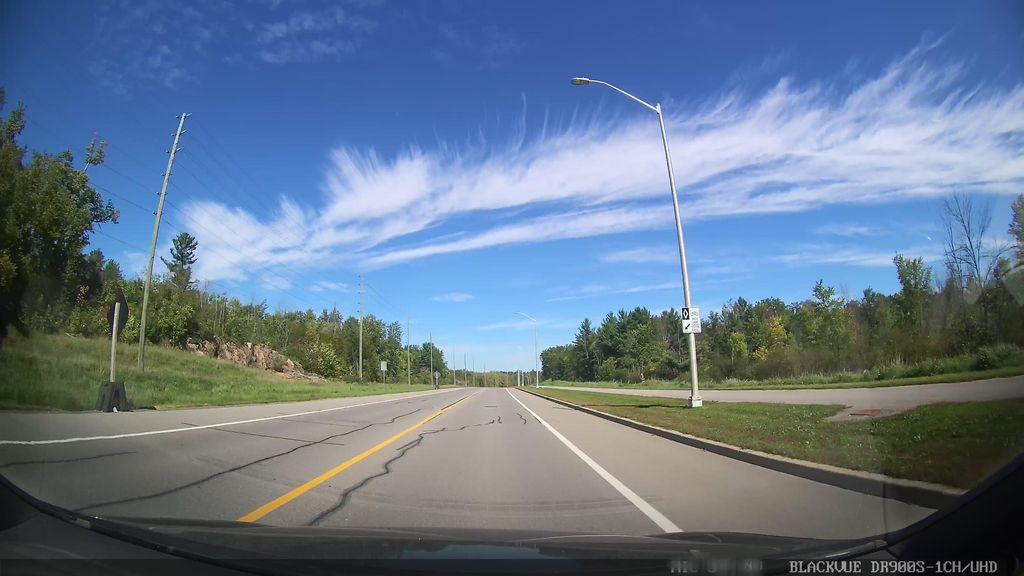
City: ottawa-gatineau